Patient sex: M
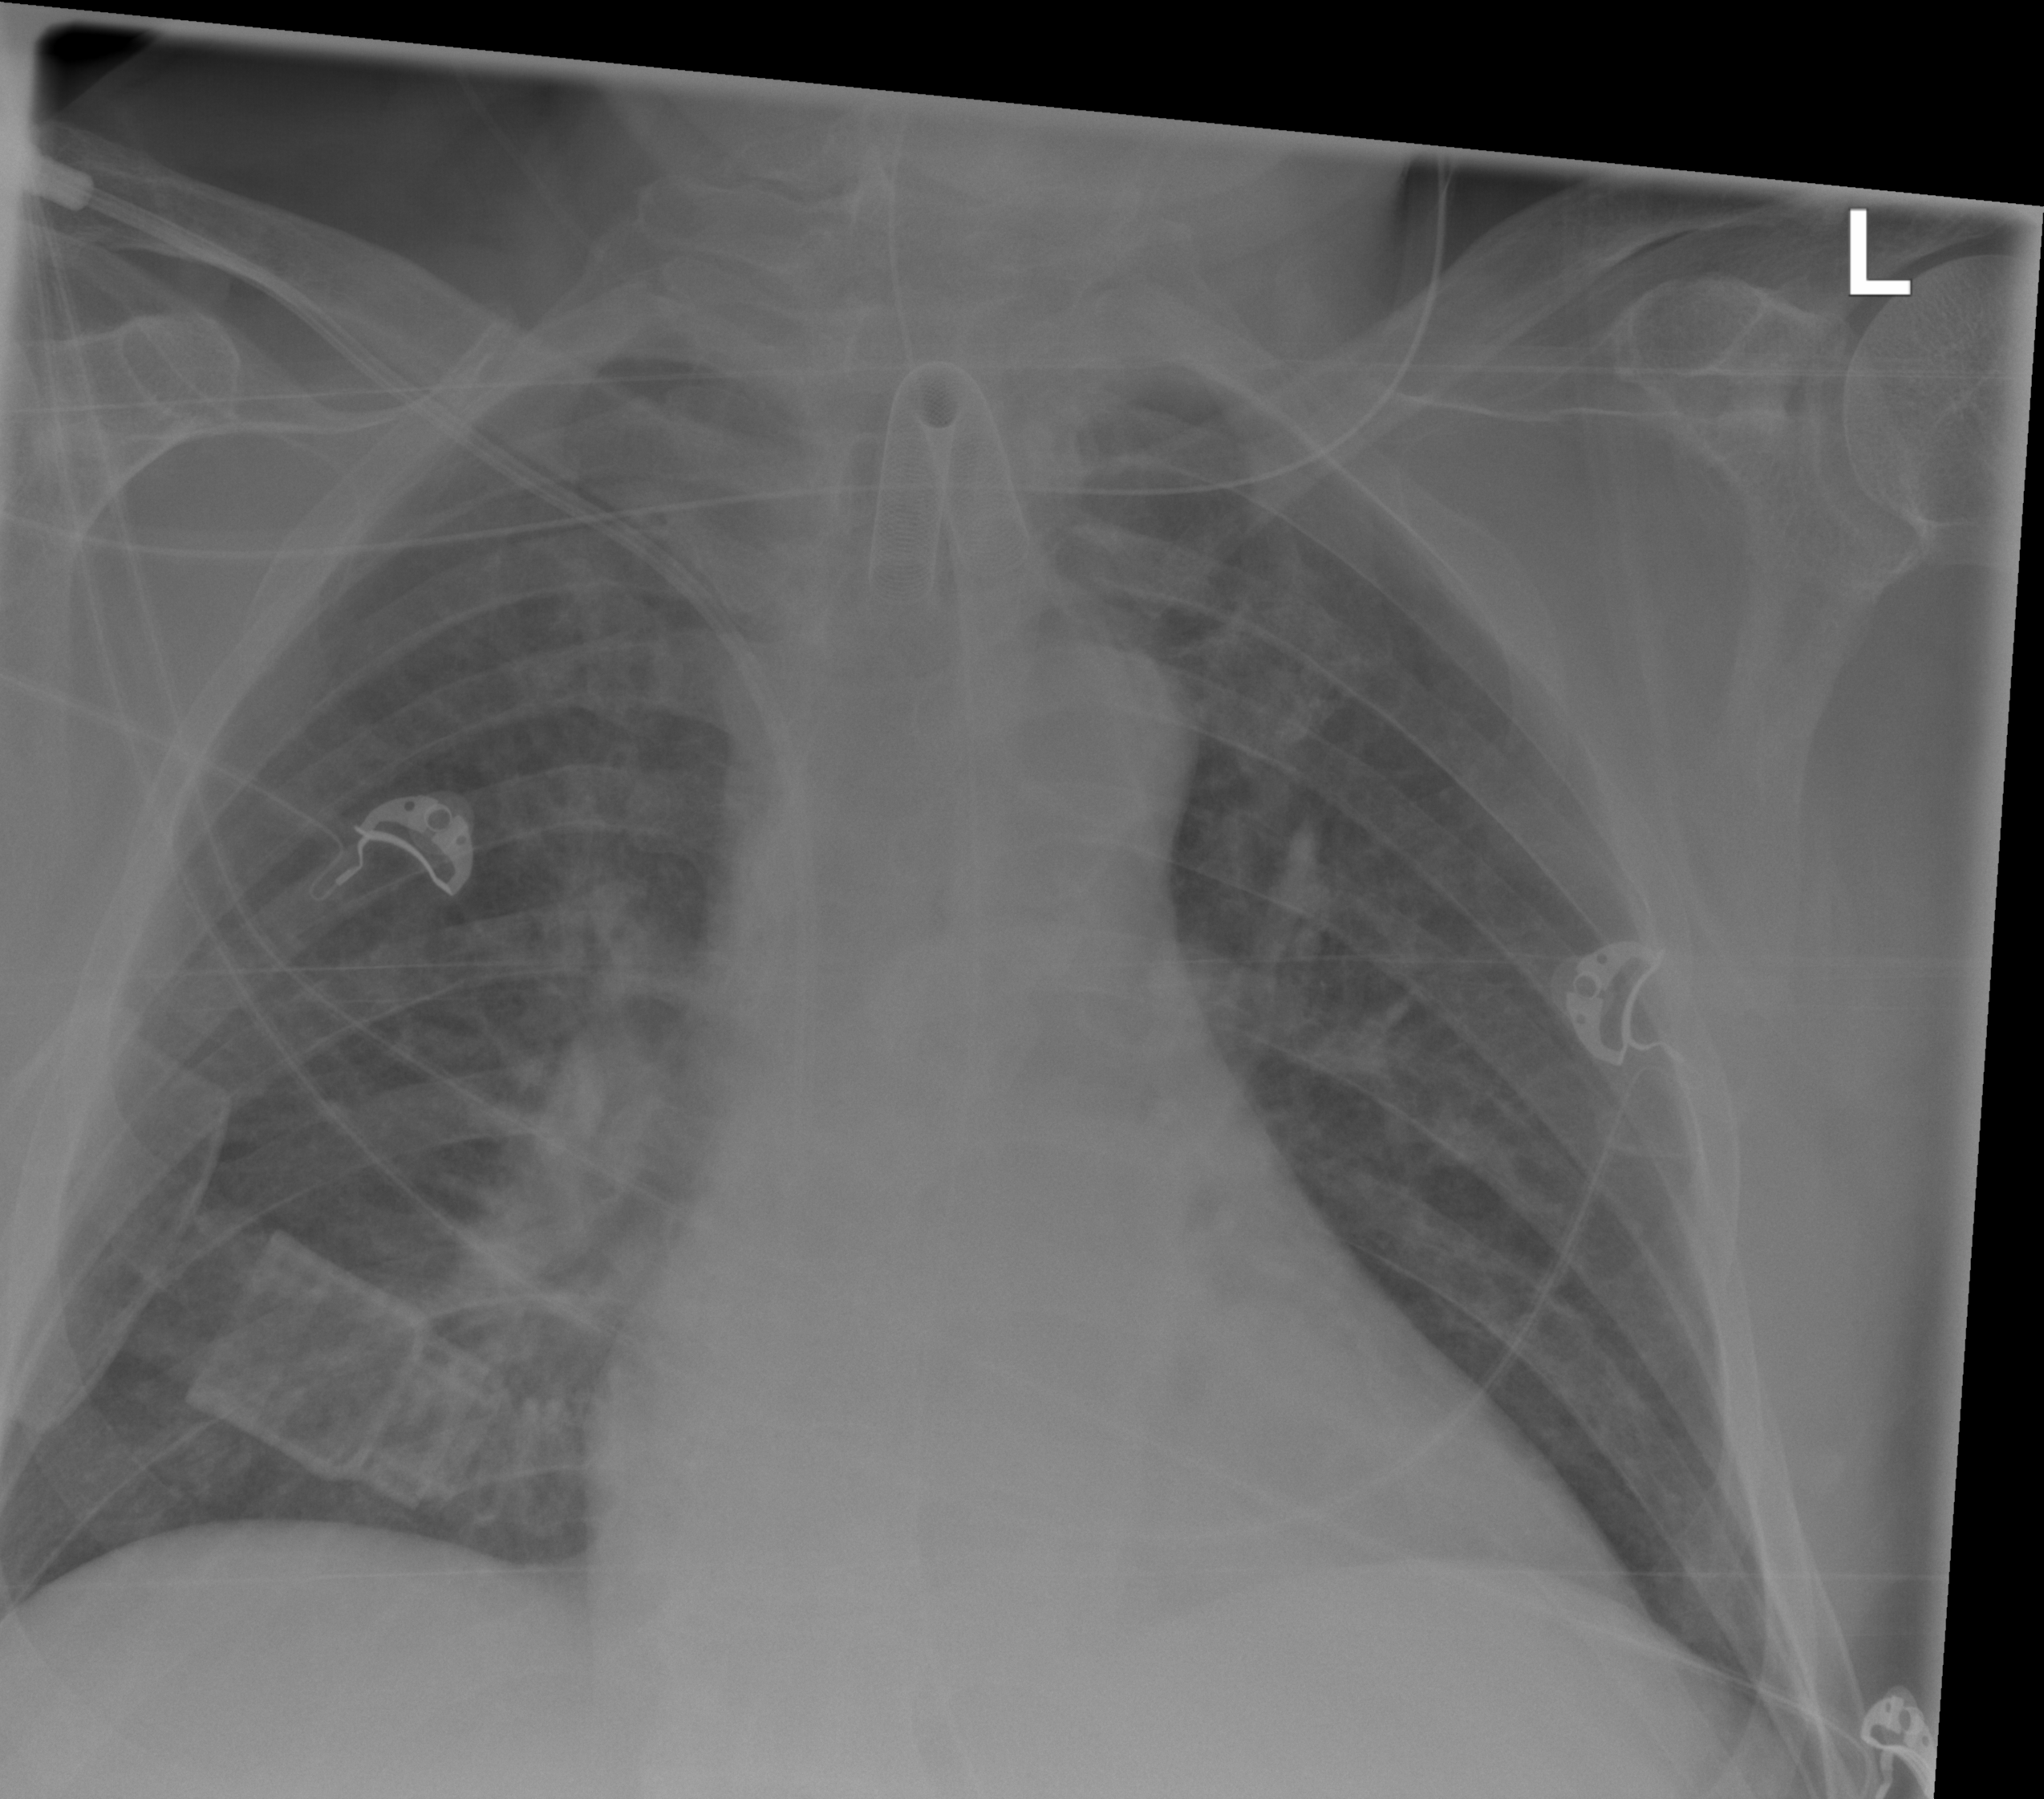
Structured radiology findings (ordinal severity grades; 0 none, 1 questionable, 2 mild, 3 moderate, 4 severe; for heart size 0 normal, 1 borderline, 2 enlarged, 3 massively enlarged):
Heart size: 2
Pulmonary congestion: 2
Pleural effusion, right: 0
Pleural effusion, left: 0
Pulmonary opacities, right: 2
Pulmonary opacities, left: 0
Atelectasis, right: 2
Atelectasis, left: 0